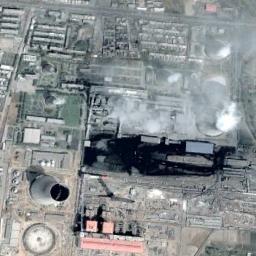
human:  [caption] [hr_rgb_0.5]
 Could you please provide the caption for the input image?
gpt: The thermal power station is on the grass next to some buildings with white mist above .

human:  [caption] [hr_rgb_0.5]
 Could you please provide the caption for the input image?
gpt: There is a smoking thermal power station by the road .

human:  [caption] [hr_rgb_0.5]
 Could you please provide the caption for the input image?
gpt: In the thermal power station, there are neatly planned factories, Green space, Machine equipment, Cooling towers, and chimneys .

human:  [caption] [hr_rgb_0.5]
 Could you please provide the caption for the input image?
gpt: Many buildings of different shapes are next to the thermal power station .

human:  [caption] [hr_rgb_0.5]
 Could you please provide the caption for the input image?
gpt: There are many buildings and several chimneys on the thermal power station .